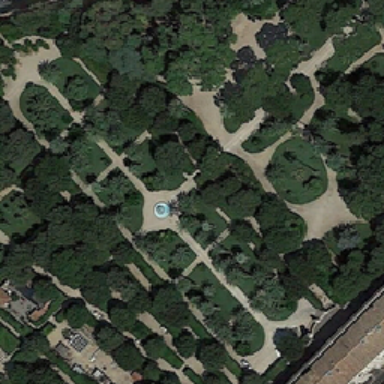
The square covers large areas and nourishes many tall trees .